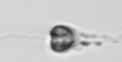
Label: Apedinella